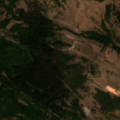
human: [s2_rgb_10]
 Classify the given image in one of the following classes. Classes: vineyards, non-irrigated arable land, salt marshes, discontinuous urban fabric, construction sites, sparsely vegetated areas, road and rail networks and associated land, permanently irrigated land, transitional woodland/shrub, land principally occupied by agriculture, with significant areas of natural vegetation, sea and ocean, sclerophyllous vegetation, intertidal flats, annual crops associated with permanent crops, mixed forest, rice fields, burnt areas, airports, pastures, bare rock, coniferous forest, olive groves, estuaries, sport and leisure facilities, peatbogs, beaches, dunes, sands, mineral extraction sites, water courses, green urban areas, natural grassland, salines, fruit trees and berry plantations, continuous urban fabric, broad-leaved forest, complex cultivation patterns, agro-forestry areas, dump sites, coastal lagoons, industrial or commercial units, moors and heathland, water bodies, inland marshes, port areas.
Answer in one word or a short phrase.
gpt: complex cultivation patterns, land principally occupied by agriculture, with significant areas of natural vegetation, broad-leaved forest, coniferous forest, transitional woodland/shrub